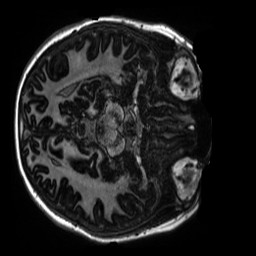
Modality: MP2RAGE
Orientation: axial
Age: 11
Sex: male
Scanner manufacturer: siemens
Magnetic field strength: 3 T
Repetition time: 4 s
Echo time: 0.00303 s